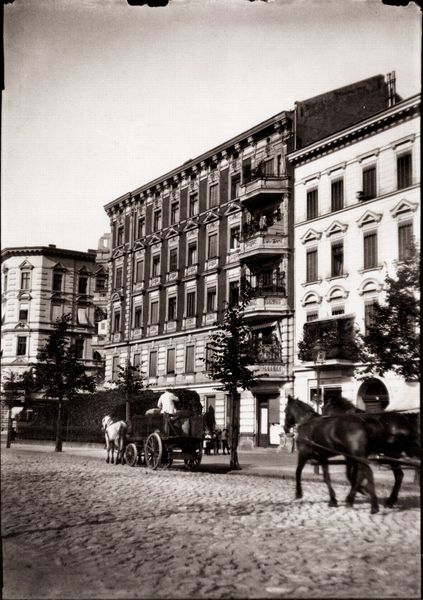
Titel: Die Charlottenburger Wohnung der Familie Zille, Sophie Charlotten-Straße 88
Künstler: Heinrich Zille
Schlagwörter: baum, himmel, mann, schatten, weiß, bäume, stadt, fenster, grau, paris, schwarz, strasse, tür, dach, gebäude, haus, architektur, steine, häuser, karren, pferd, pferde, räder, zügel, balkon, ecke, fassade, fassaden, pflaster, giebel, allee, hecke, droschke, kutsche, kutschen, platz, sepia, auto, wagen, tannen, jugendstil, balkone, foto, fotografie, photographie, eckhaus, wohnhaus, münchen, palast, palazzo, kohle, schwarz-weiss, kopfsteinpflaster, pflastersteine, kutscher, deichsel, schimmel, photo, fries, dreiecksgiebel, portal, sims, schwarz weis, gesims, pferdekutschen, historismus, marktplatz, geschosse, rappen, gespann, schtten, stockwerke, chevaux, mietshaus, gebälk, fuhrwerk, traufe, satteldach, segmentgiebel, lehel, hochhaus, strassenpflaster, köhler, stadtpalast, alee, kandare, viaker, strsse, ancien, aurt, zinshaus, straßenpflastr, alt-lehel, liebigstraße, #kutscher, hausmann, callèche